Field crop: maize
Growth stage: 2
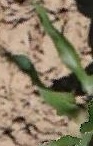
Species: maize